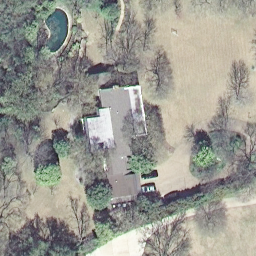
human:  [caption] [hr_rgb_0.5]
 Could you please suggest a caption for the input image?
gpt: A villa with grey roofs and some cars parked there is in the sparse residential area .

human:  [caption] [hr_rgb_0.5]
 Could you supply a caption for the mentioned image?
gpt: A villa with grey roofs is surrounded by trees and lawn in the sparse residential area .

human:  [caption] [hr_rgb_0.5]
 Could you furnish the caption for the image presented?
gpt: A villa with plants surrounded is in the sparse residential area .

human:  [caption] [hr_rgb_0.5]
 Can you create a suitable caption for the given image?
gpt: This is a sparse residential area with a villa surrounded by plants and some cars parked there .

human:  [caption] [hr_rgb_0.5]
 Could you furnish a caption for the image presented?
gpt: A villa with plants surrounded and some cars parked there .